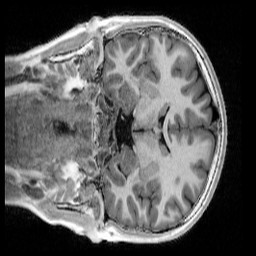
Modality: UNIT1_denoised
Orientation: coronal
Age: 11
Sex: male
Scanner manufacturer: siemens
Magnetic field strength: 3 T
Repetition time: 4 s
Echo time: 0.00303 s